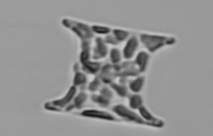
Label: Eucampia